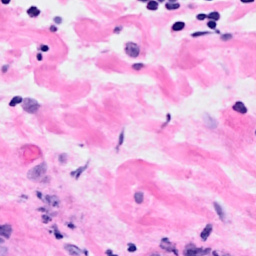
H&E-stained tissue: Breast